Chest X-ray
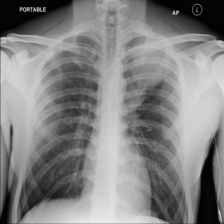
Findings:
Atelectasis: negative
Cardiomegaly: negative
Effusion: negative
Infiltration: negative
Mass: negative
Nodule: negative
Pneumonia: negative
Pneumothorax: negative
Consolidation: negative
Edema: negative
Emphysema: negative
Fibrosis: negative
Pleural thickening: negative
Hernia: negative